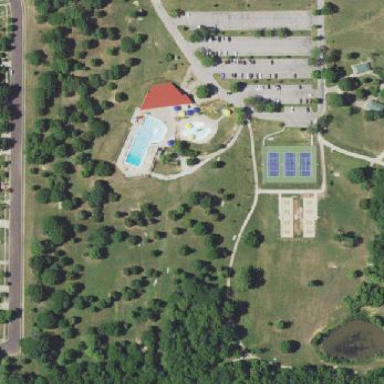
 perfect for leisurely sports activities."